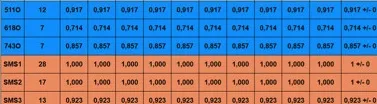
Summary of the results for the CE1, using KNN. (C) Detailed performance for the young male subgroup.
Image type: chart (chart)